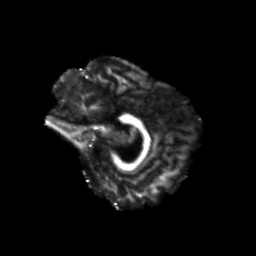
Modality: FA
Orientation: sagittal
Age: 25
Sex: female
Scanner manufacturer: siemens
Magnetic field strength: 3 T
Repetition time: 3.5 s
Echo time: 0.125 s